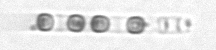
Label: Skeletonema